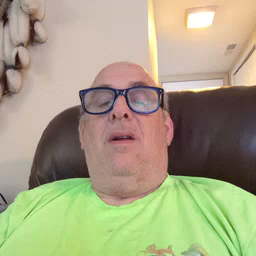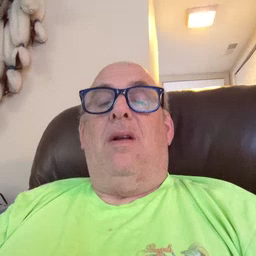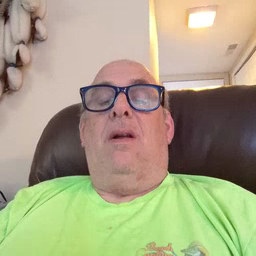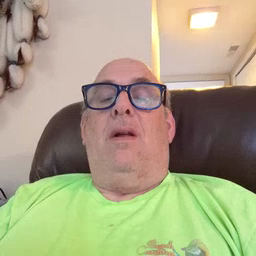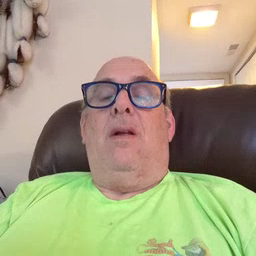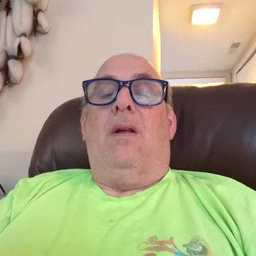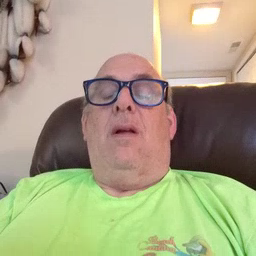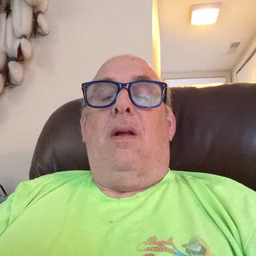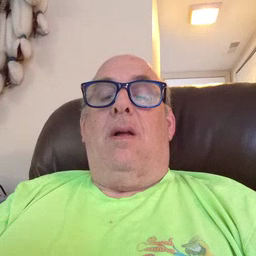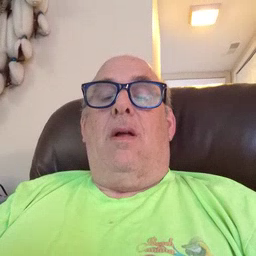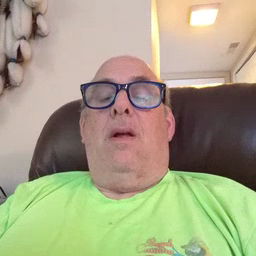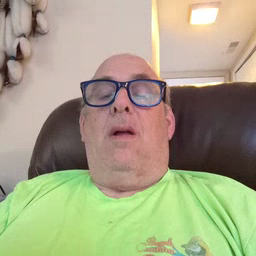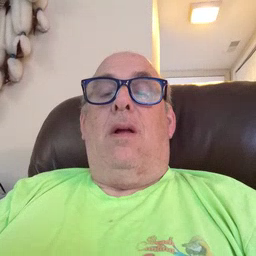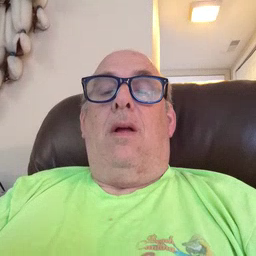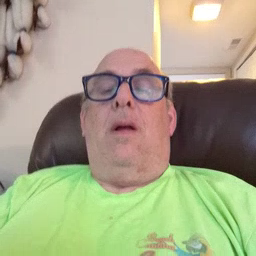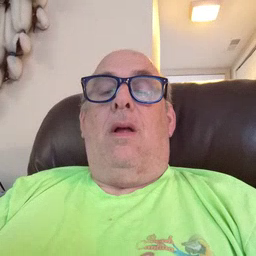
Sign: mom